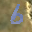
Label: 6